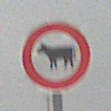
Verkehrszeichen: VerbotViehtrieb
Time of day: MorningAfternoon
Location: Outdoor (Nature)
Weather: Overcast
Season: Winter
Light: Natural